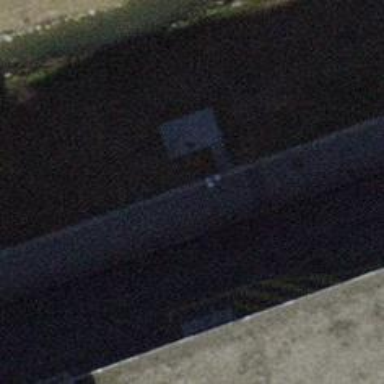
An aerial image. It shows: Concrete steps.